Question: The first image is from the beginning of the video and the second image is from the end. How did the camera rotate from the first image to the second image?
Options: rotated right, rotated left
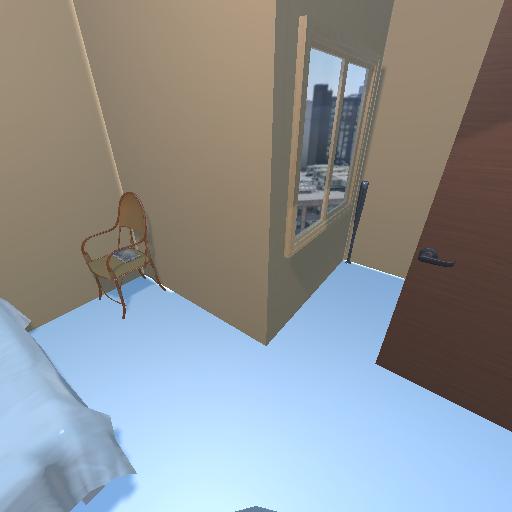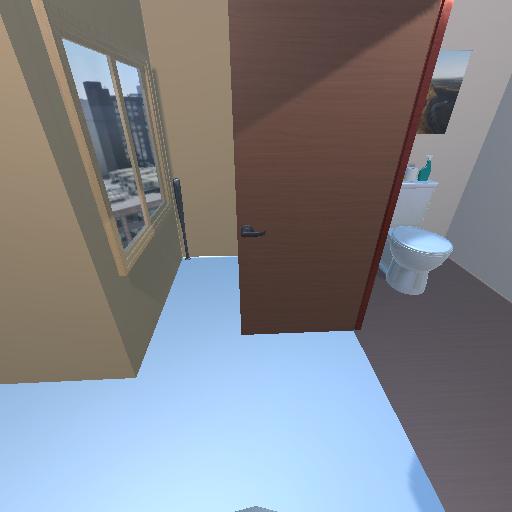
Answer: rotated right